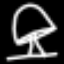
Label: mushroom